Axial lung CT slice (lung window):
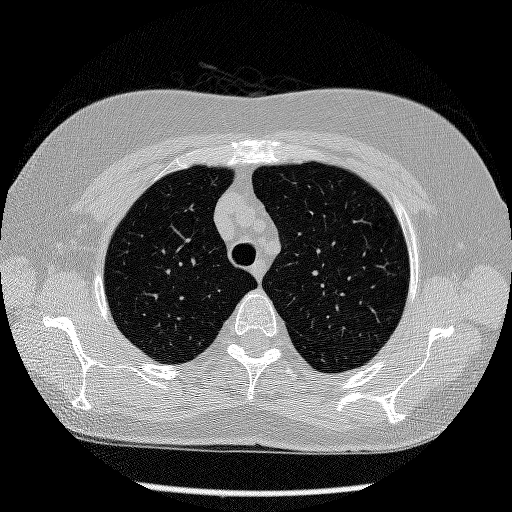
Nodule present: no